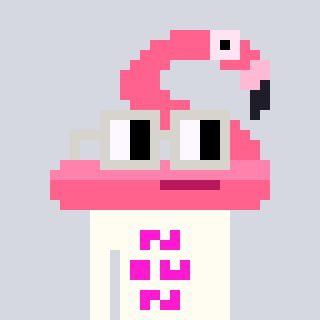
a pixel art character with square light gray glasses, a flamingo-shaped head and a grayscale-colored body on a cool background